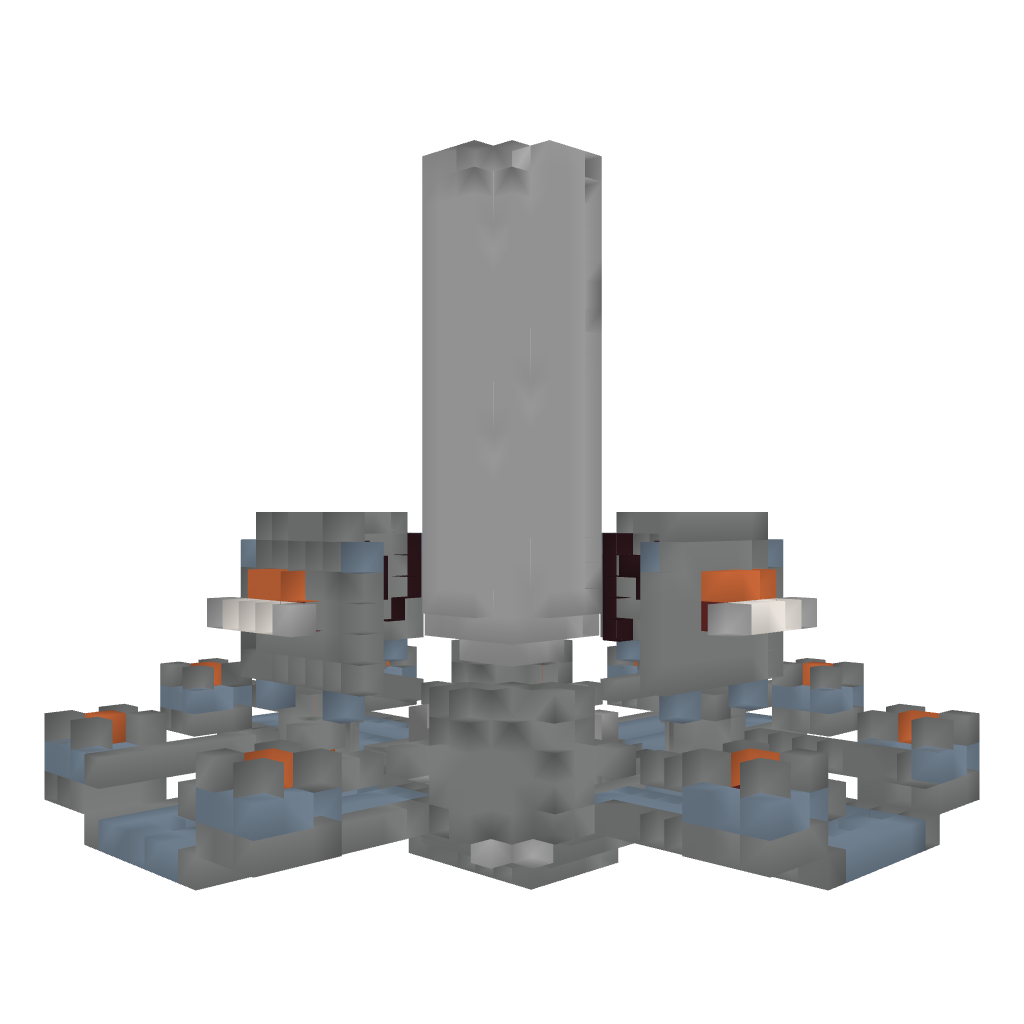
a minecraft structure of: Server spawn #1